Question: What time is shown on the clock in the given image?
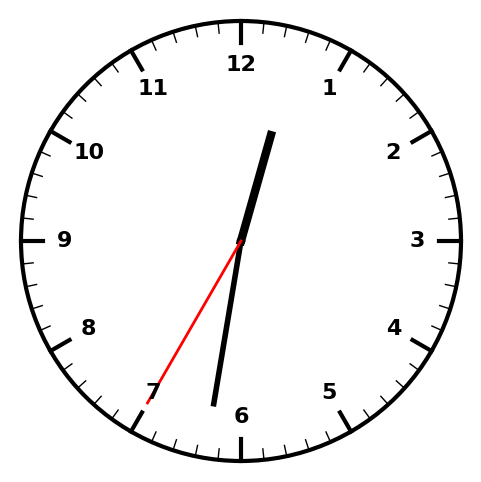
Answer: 12:31:35